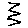
Label: zigzag